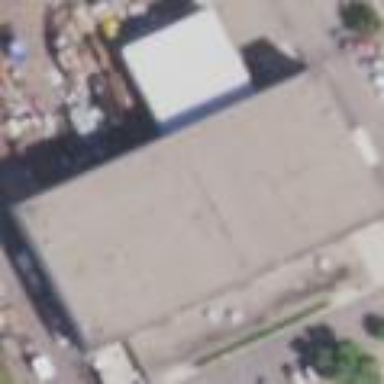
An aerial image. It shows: Industrial building.